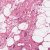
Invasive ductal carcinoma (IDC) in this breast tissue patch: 0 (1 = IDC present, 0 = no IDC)